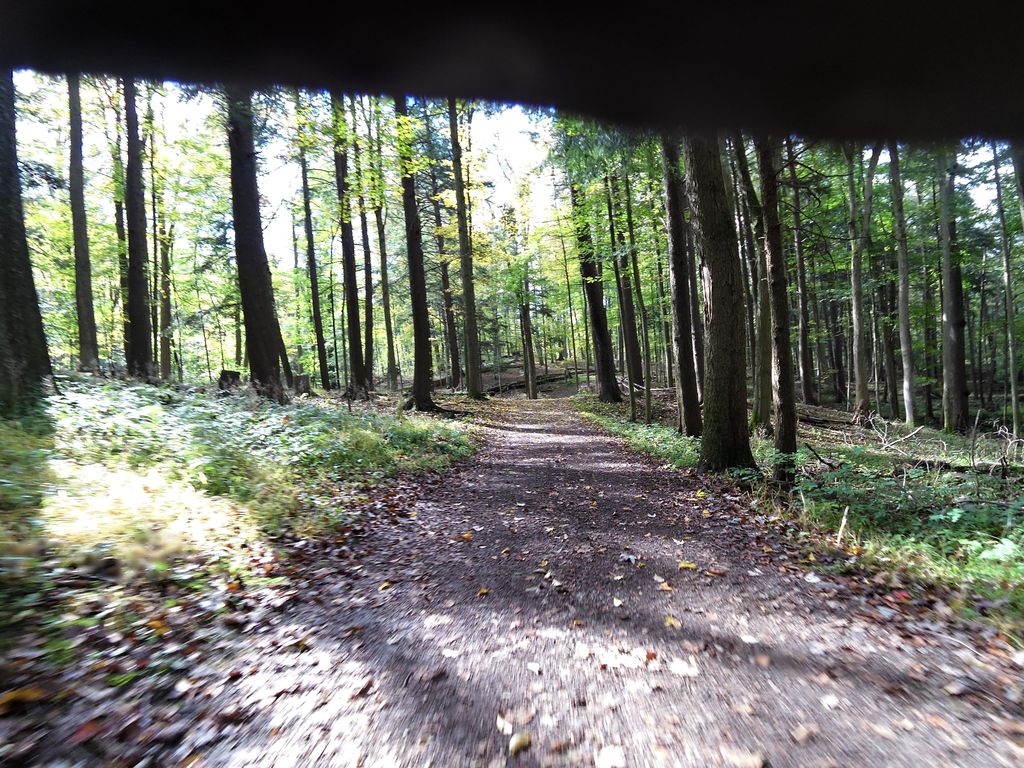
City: hamilton